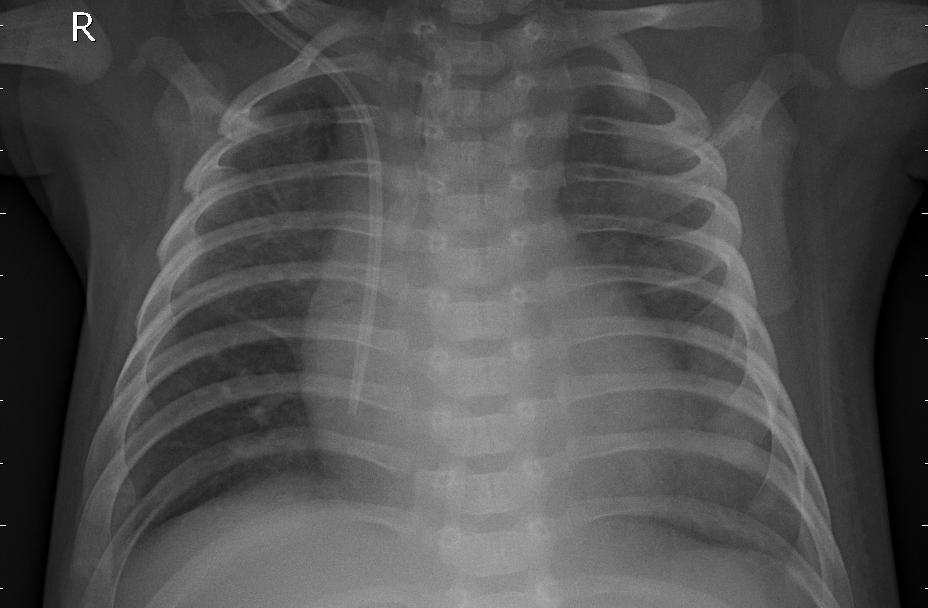
Diagnosis: PNEUMONIA